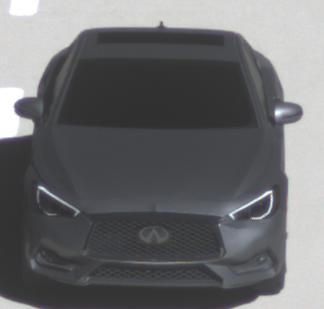
Make: Infiniti
Model: Q60 2.0t
Detailed model: Q60 (V37)
Model produced from: 2016/10
Model produced until: 2018/08
Doors: 2
Color: gray
Road condition: wet road
Daytime: morning or afternoon
Contrast: high contrast